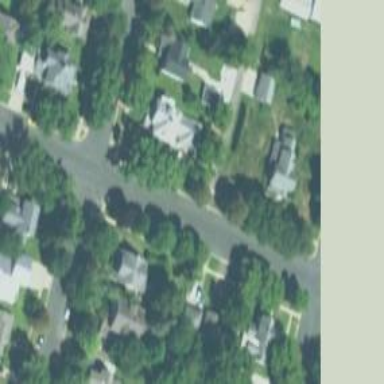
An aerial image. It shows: Alley classified as service road.